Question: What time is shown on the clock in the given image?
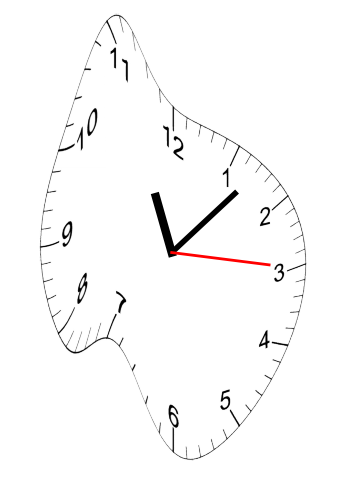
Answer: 11:07:15